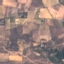
Land use / land cover: PermanentCrop